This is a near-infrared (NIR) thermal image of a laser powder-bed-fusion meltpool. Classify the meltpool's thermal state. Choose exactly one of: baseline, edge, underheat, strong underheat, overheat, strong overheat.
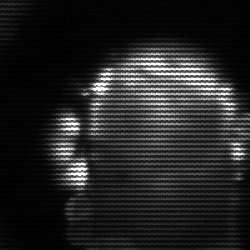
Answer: baseline